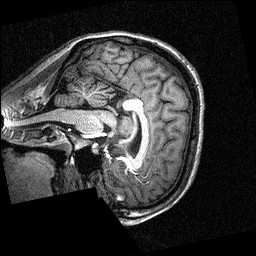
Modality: T1w
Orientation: sagittal